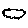
Label: cloud